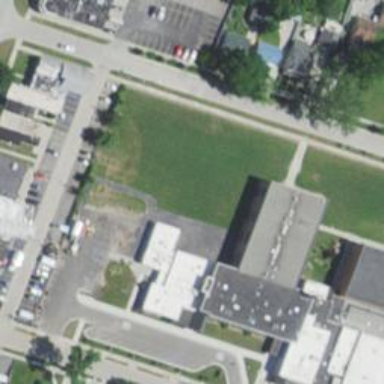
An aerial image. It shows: School building.